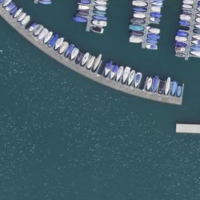
EUNIS habitat code: 14
Species observed at this site:
Vicia sepium